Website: ulta-beauty
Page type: billing-address
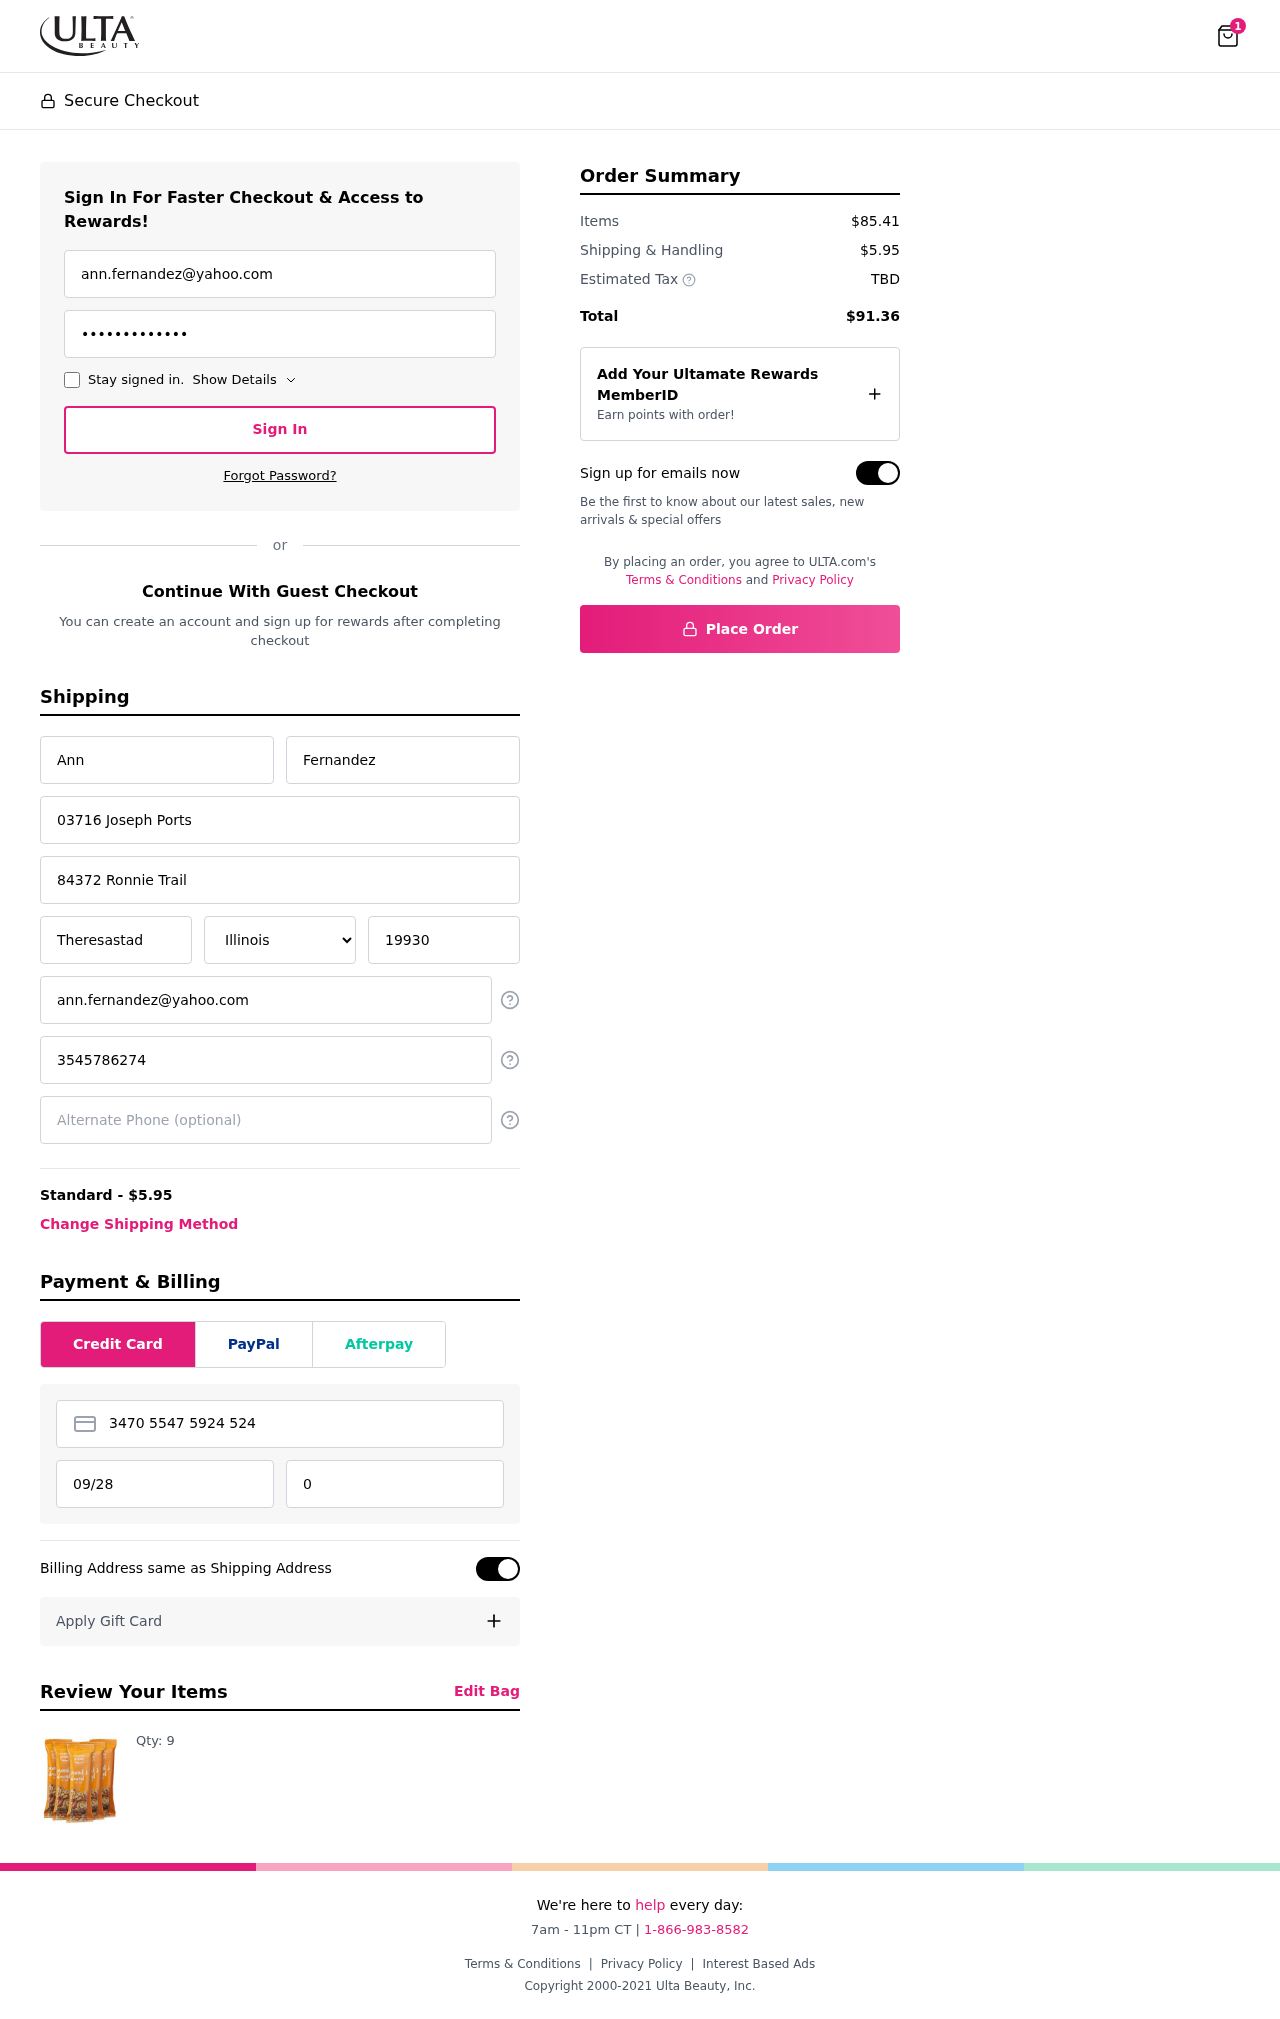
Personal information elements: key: PII_STATE
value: Illinois
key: PII_EMAIL
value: ann.fernandez@yahoo.com
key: PII_FIRSTNAME
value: Ann
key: PII_LASTNAME
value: Fernandez
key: PII_STREET
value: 03716 Joseph Ports
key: PII_STREET2
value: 84372 Ronnie Trail
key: PII_CITY
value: Theresastad
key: PII_POSTCODE
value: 19930
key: PII_PHONE
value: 3545786274
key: PII_CARD_NUMBER
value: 3470 5547 5924 524
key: PII_CARD_EXPIRY
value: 09/28
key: PII_CARD_CVV
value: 0584
Product elements: key: PRODUCT1_QUANTITY
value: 9
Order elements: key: ORDER_NUM_ITEMS
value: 1
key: ORDER_SHIPPING_COST
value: $5.95
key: ORDER_SUBTOTAL
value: $85.41
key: ORDER_TOTAL
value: $91.36